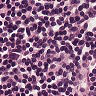
Metastatic tissue present: no